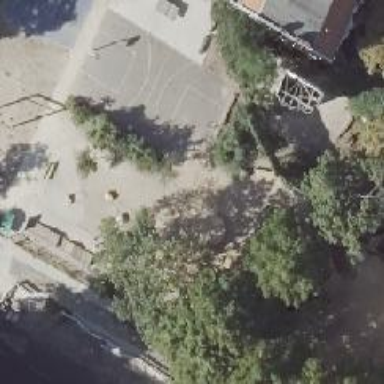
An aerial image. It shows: Playground featuring roundabout.